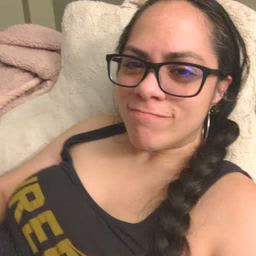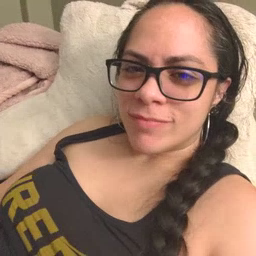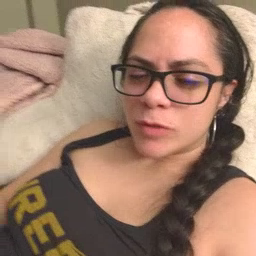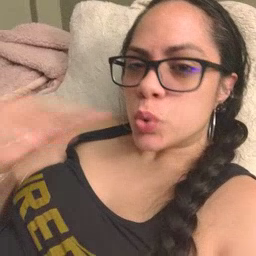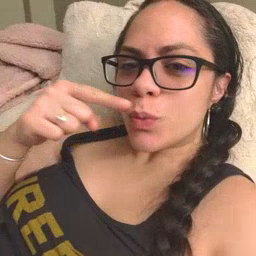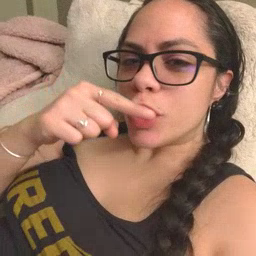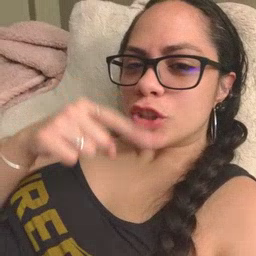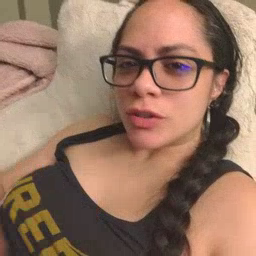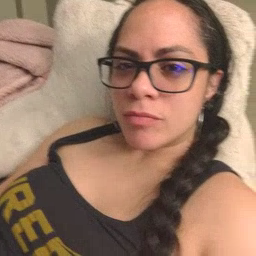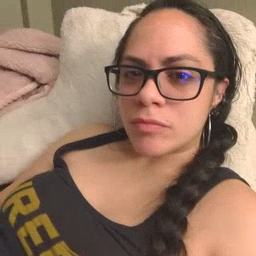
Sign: toothbrush